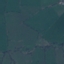
Land use / land cover: Pasture